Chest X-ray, AP view. Patient: 45 years old, sex M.
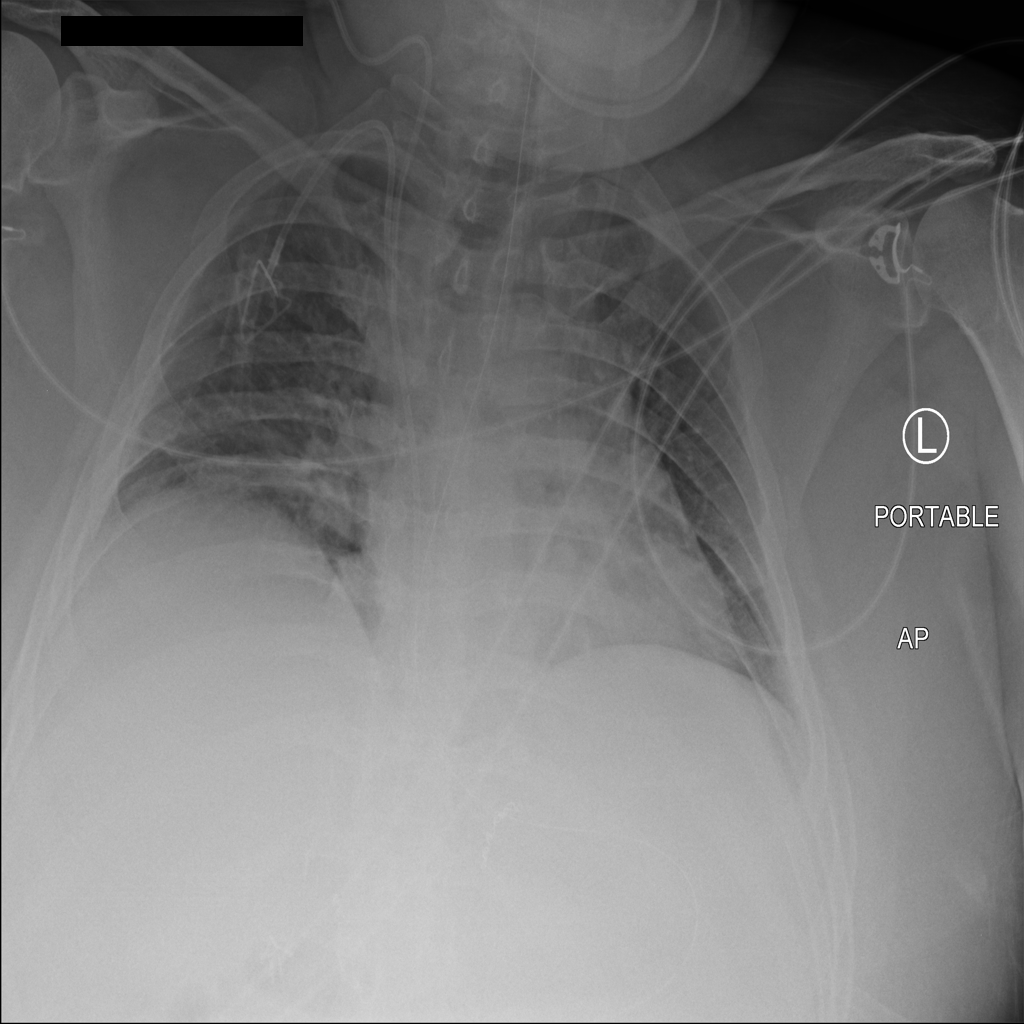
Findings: Atelectasis, Infiltration